Current action and preconditions to check: path_clear

Your task: For each precondition in the list above, predict whether it will hold at this action.

Consider the current scene as observed from the mobile robot's camera, and analyze the predicted future states of all dynamic agents (e.g., people, animals, vehicles, or any moving entities) within the NEXT SECOND.

IMPORTANT: Only answer "very likely" if you are absolutely certain—based on strong, clear evidence—that a dynamic agent will violate the precondition in the predicted future state. Do NOT answer "very likely" for unlikely, ambiguous, or low-probability risks.

Ask yourself for each precondition: Is there a high probability, with clear and convincing evidence, that the predicted future states of any dynamic agent will interfere with the predicted future state of the currently executing action within the NEXT SECOND, causing that precondition to fail?

Assess the risk level based on these predictions. Use "likely" or "very likely" if motions create a clear risk of interference.

Use "neutral" or "improbable" if agents are nearby but their predicted paths are clearly diverging or non-conflicting.

Failure Risk Categories: "very improbable", "improbable", "neutral", "likely", "very likely"

Answer Format: Output ONLY the probability_of_failure value from these categories: "very improbable", "improbable", "neutral", "likely", "very likely"

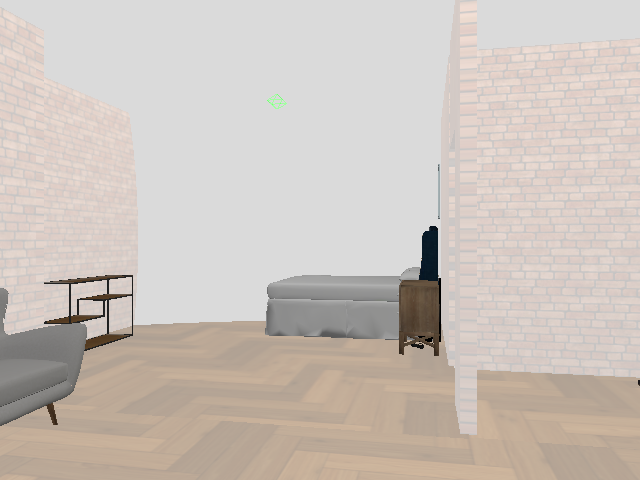

Answer: very improbable